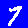
Digit: 7